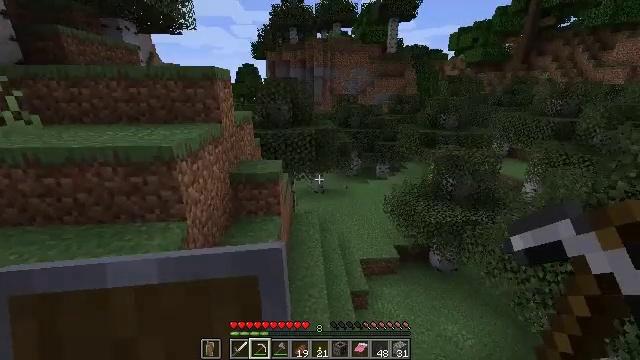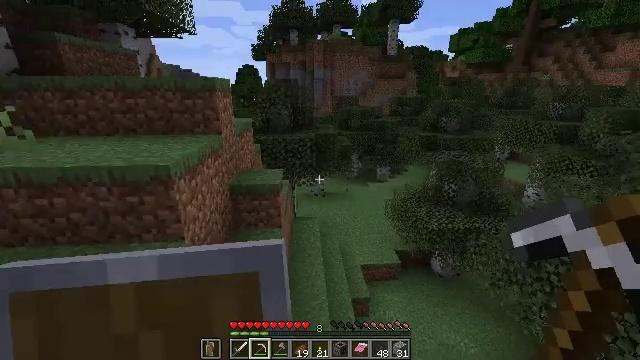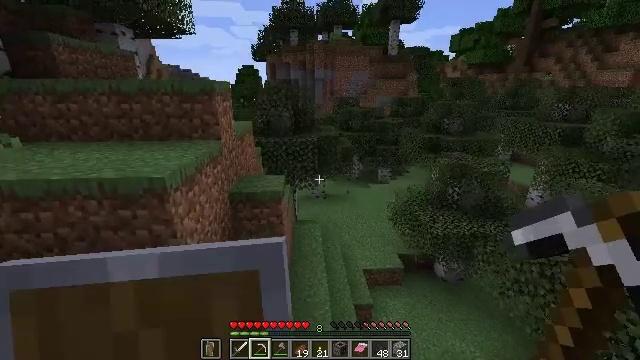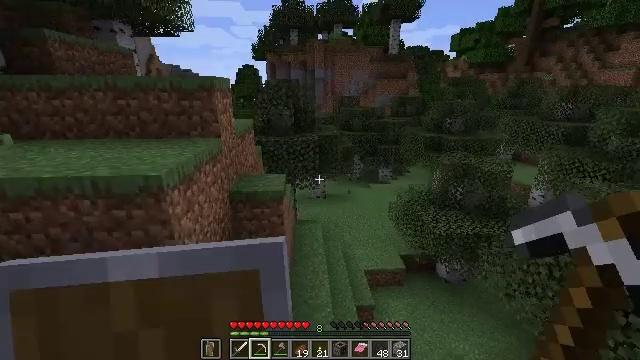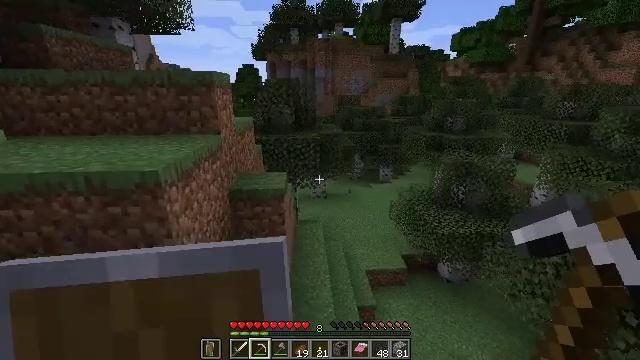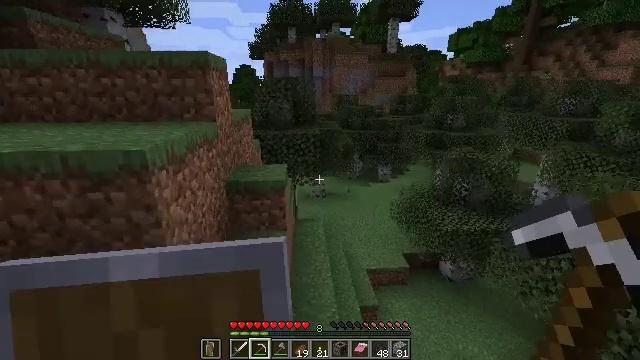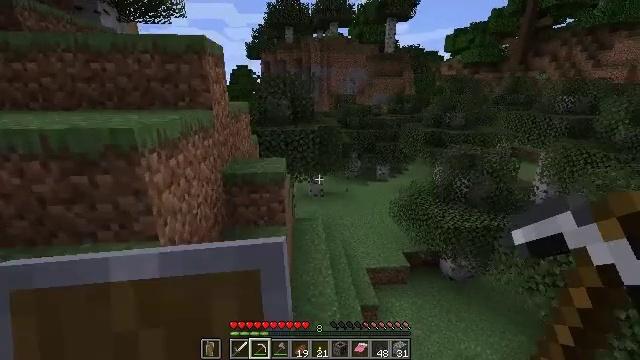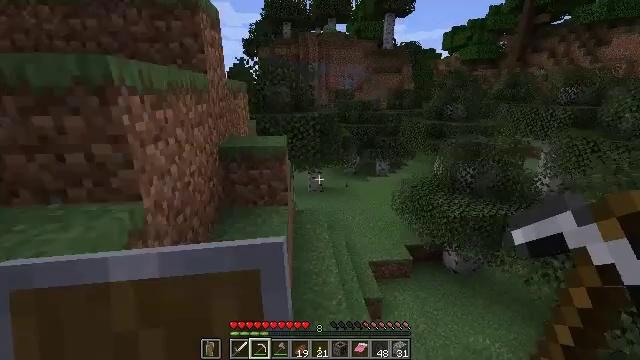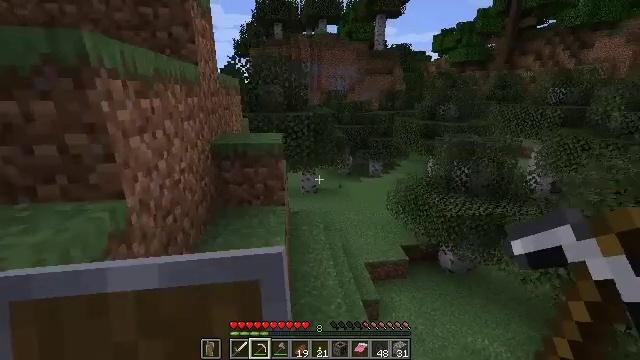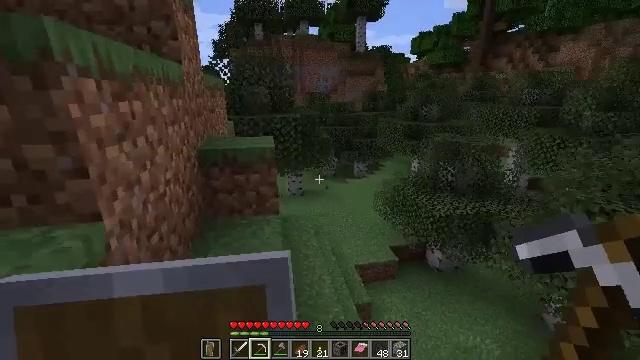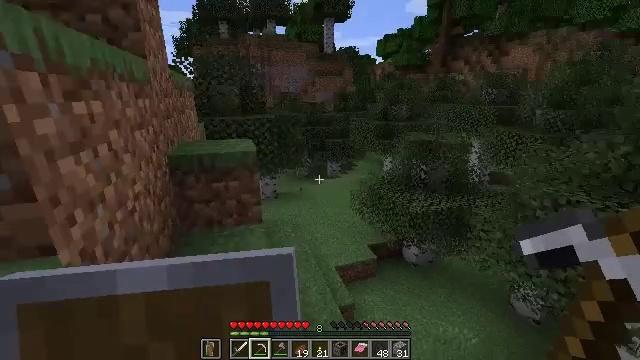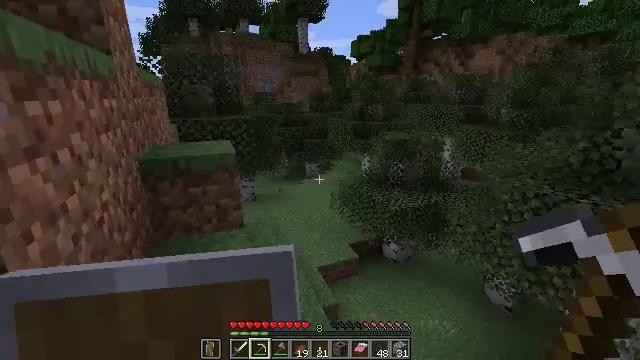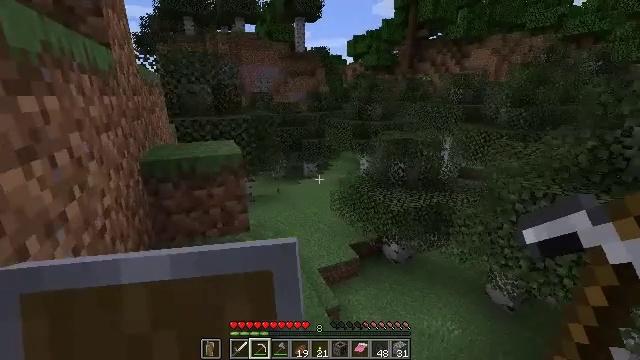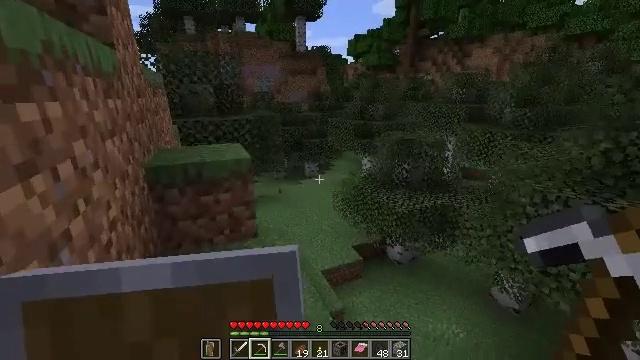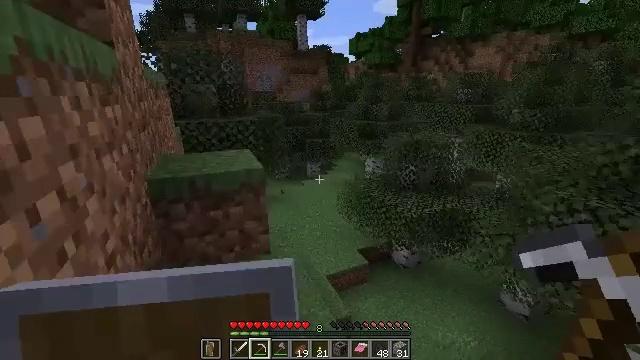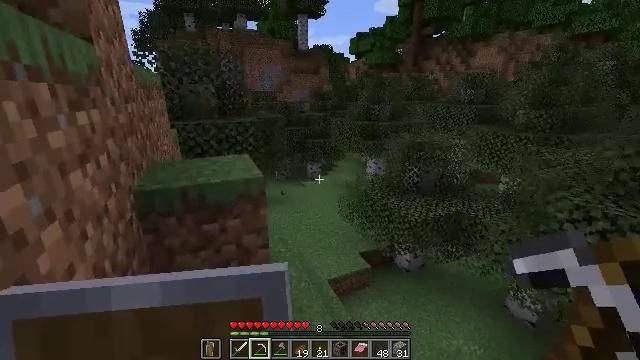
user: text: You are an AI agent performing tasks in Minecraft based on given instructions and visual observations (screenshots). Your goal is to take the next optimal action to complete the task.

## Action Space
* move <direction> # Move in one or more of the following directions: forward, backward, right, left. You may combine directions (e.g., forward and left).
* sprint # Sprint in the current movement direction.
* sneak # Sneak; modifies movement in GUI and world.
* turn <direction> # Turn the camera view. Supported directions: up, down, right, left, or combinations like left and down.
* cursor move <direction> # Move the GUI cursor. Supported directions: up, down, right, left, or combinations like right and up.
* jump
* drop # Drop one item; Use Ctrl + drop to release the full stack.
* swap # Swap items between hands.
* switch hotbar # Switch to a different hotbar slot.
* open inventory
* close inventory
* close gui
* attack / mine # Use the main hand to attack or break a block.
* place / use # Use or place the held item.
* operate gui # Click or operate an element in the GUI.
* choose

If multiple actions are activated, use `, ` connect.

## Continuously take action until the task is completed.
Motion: motion action
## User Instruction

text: Collect birch leaves from the tree.
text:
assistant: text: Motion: move forward and move left, jump
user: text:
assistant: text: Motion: move forward and move left
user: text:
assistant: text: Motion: move forward and move left
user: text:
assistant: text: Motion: move forward and move left
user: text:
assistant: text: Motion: move forward and move left
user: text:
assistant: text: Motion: move forward and move left
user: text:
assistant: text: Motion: move forward and move left
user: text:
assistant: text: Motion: move forward and move left, turn right
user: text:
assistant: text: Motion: move forward and move left, turn right
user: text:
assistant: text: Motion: move forward and move left, turn right
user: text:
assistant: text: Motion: move forward and move left, turn right
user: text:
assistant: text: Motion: move forward and move left
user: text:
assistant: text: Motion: move forward and move left
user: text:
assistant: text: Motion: move forward
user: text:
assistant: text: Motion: move forward
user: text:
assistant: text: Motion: move forward
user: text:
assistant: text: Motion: move forward
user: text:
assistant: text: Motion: move forward
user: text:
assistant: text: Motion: move forward, sprint
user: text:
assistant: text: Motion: move forward, sprint
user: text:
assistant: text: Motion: move forward, sprint
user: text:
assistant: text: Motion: move forward, sprint
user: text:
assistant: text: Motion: move forward
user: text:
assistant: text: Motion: move forward
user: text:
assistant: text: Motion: move forward
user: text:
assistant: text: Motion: move forward
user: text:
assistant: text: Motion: move forward
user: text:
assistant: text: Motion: move forward and move left
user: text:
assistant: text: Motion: move forward and move left
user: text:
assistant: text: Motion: move forward and move left